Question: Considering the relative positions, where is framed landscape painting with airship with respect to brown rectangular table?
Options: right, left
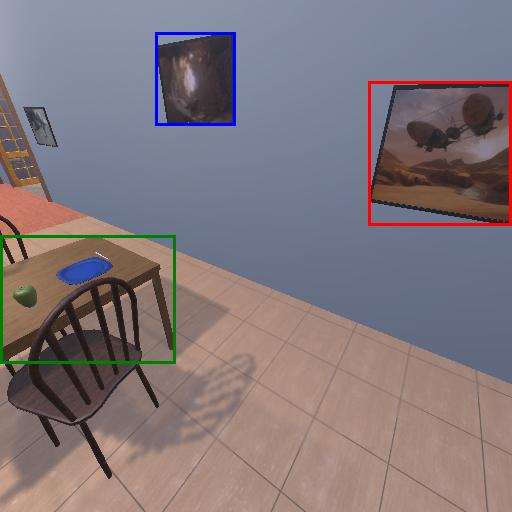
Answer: right